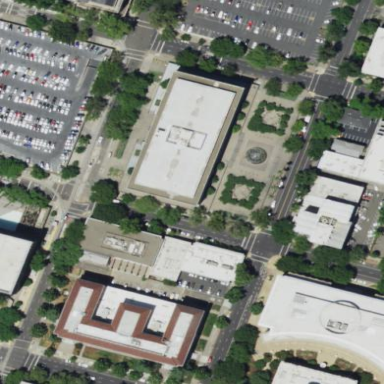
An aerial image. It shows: Office building serving as courthouse.